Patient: sex M, age 44
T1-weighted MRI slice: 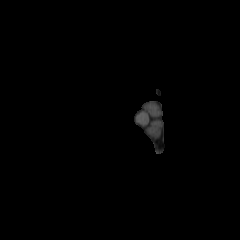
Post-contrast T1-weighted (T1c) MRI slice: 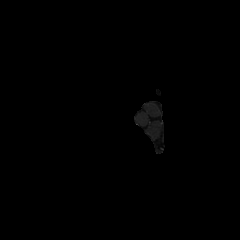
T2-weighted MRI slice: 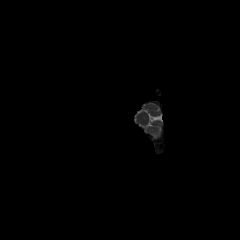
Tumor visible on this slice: no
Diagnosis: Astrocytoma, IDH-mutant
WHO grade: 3